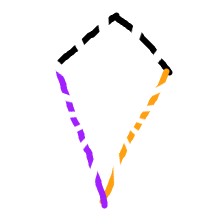
Shape: kite